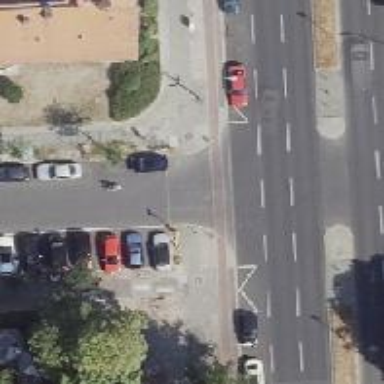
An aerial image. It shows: Unmarked crossing for cyclists on cycleway.